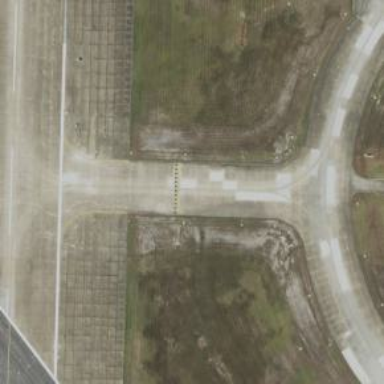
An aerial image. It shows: Image of taxiway at airport.